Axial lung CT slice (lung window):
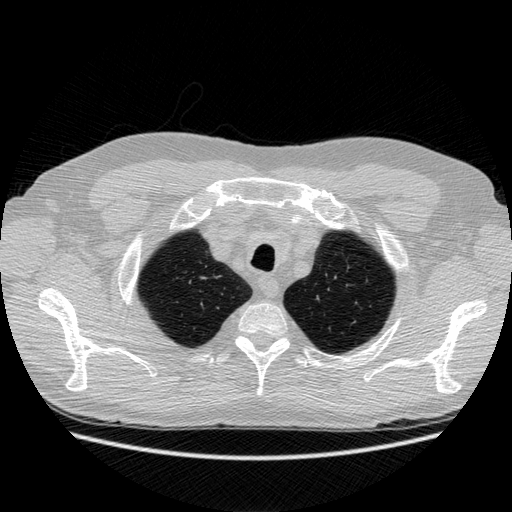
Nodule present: no